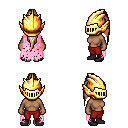
a pixel art fantasy rpg character, female body template, human, dark skin, pink tattered cape, red pants, white blonde extra-long topknot hairstyle, gold helm, black shoes, four views (front, back, left, right), 2x2 character sprite sheet, small pixel art, hard edges, no anti-aliasing